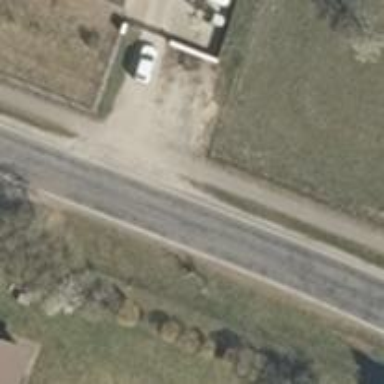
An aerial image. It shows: Secondary road with asphalt surface.